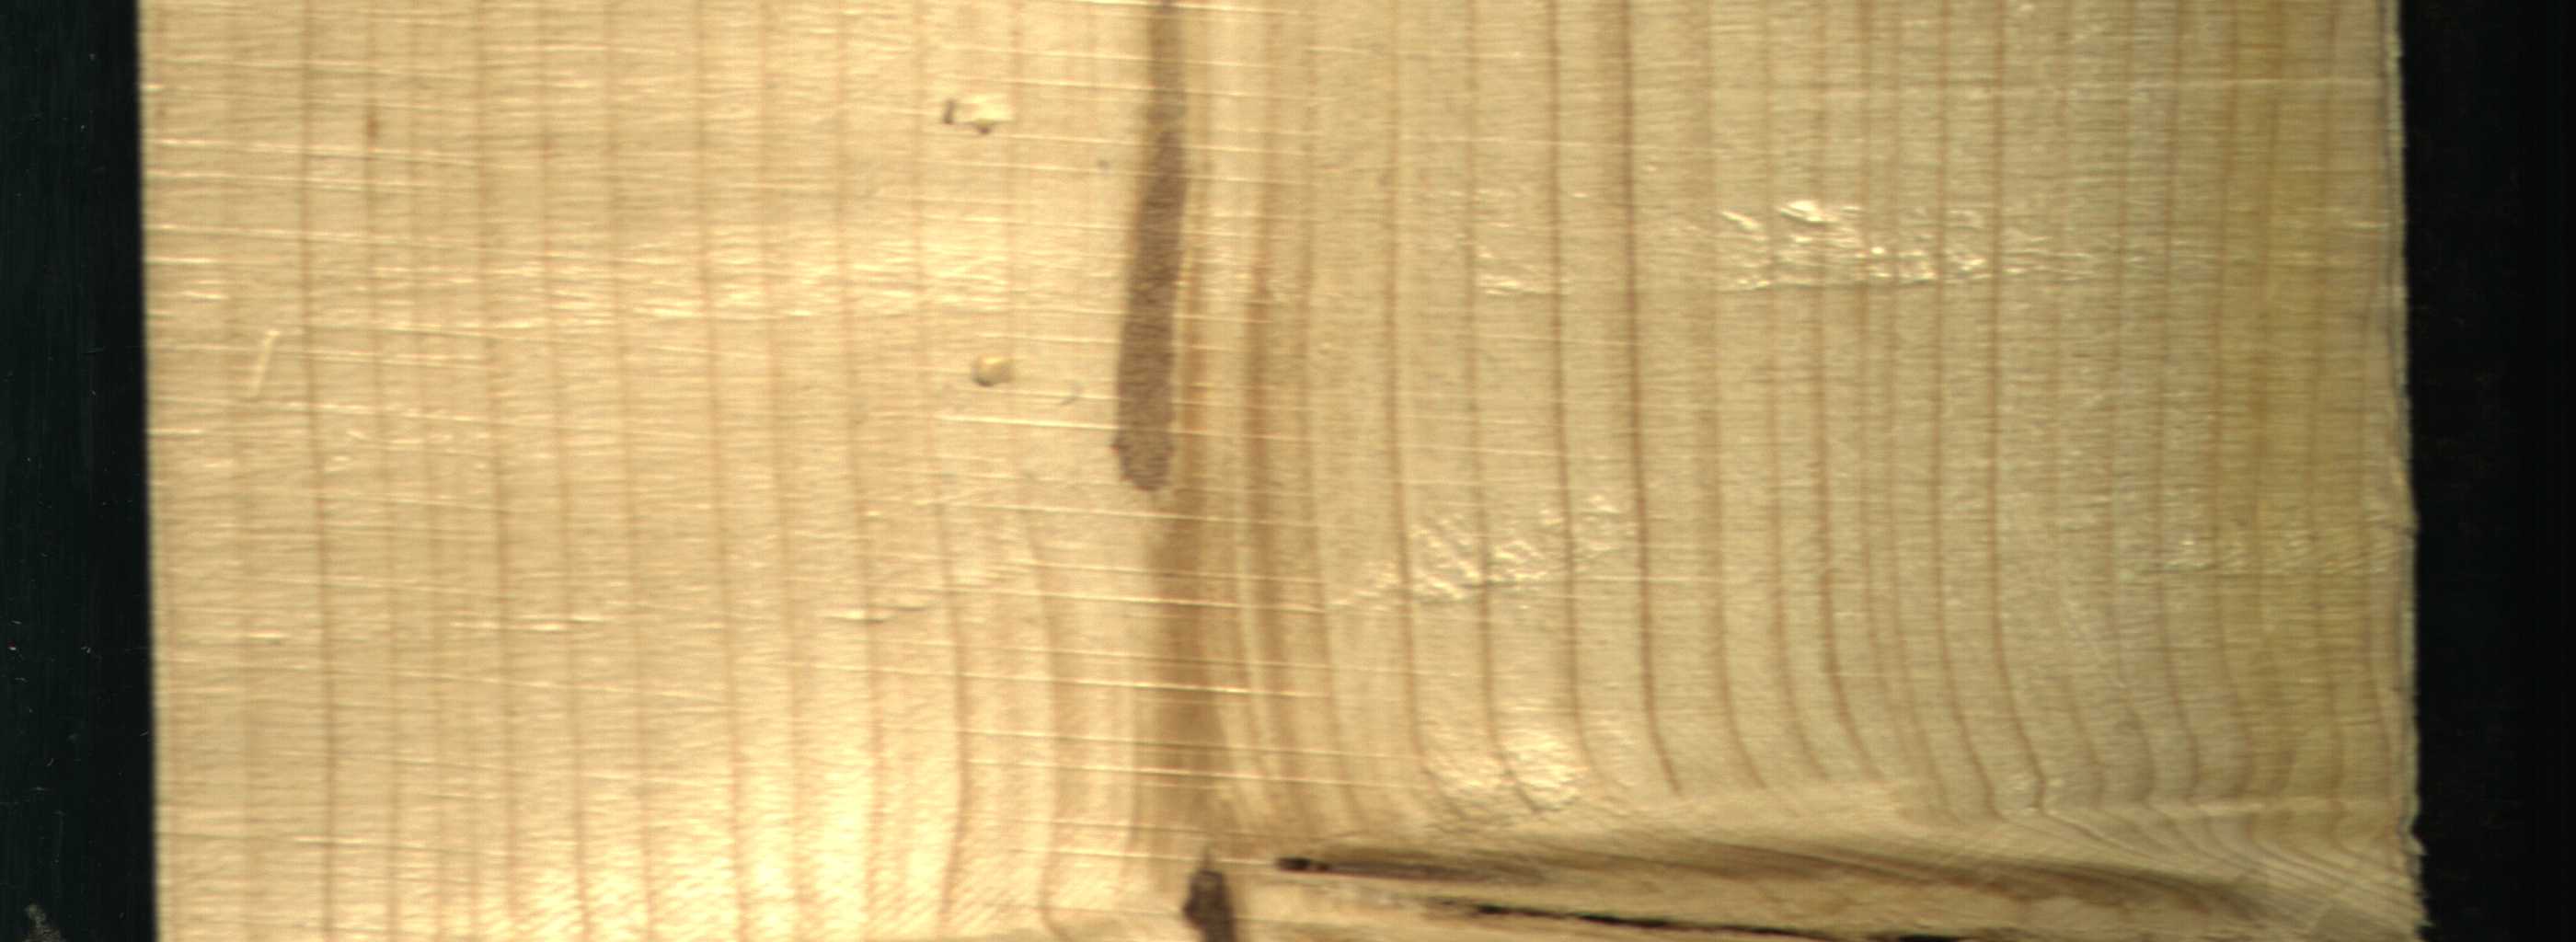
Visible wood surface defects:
Marrow
Marrow
Live_Knot
Live_Knot